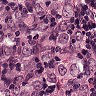
Metastatic tissue present: yes